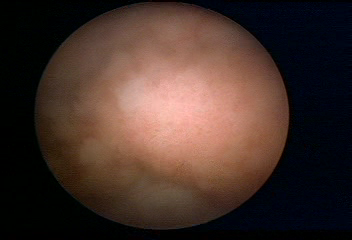
Modality: WLC
Class: Malignant
Subclass: LowGradePapillary
Lesion: L1
Stage: Ta
Morphology: Papillary
Bladder cancer association: Yes
Annotated structures: Tumor